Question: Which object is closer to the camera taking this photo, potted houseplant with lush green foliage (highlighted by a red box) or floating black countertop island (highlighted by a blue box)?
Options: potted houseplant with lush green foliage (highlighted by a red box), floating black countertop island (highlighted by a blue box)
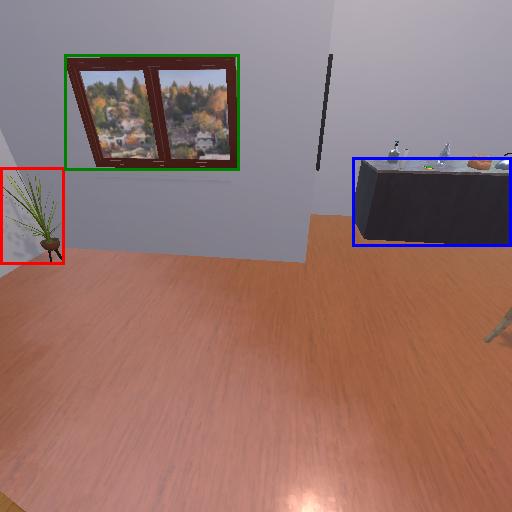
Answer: potted houseplant with lush green foliage (highlighted by a red box)